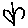
Label: flower